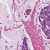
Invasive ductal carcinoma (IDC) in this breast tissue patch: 1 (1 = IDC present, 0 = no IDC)